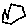
Label: hexagon